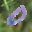
Label: 0